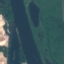
Land use / land cover: River